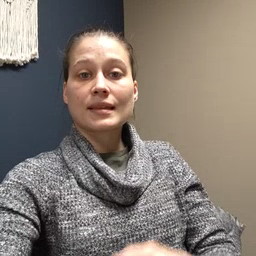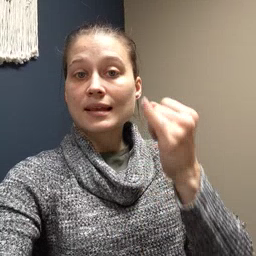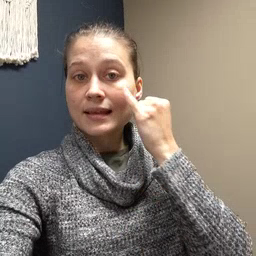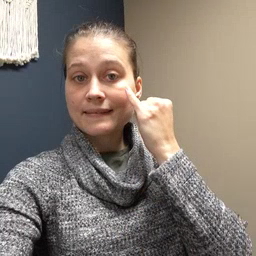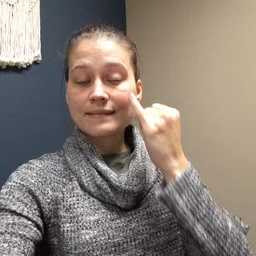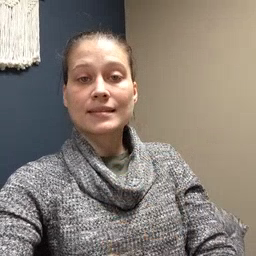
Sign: if